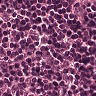
Metastatic tissue present: no